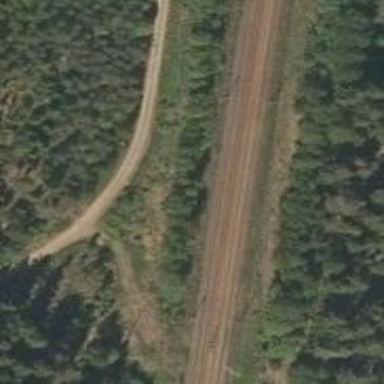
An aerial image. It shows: Railway track with contact lines for electrification.